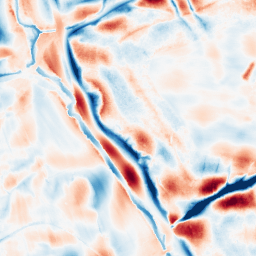
Category: wavelet
Decomposition family: wavelet_biorthogonal
Decomposition parameters: wavelet: bior3.5
level: 5
Upsampling method: sinc_hamming
Upsampling parameters: scale: 2
kernel_size: 16
Upsampling scale: 2